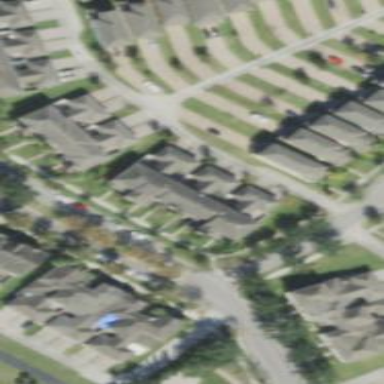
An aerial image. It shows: Residential area with townhouses. It is neighborhood of residential buildings.